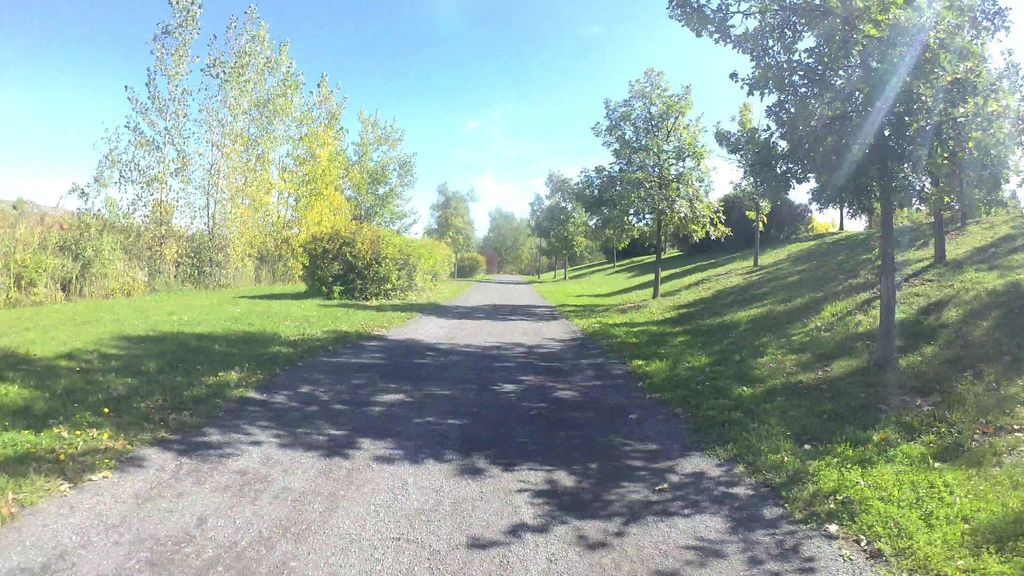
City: montreal